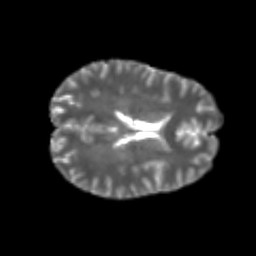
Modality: T2w
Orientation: axial
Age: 25
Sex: male
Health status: healthy
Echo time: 0.074 s